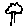
Label: tree